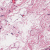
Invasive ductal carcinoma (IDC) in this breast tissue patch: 0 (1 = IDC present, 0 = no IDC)